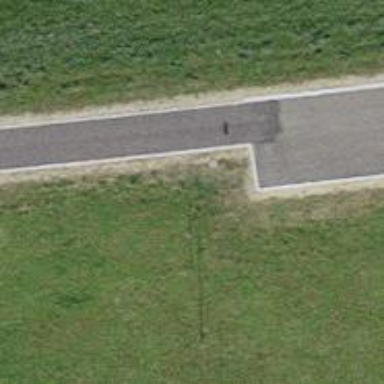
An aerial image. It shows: Bollard barrier.